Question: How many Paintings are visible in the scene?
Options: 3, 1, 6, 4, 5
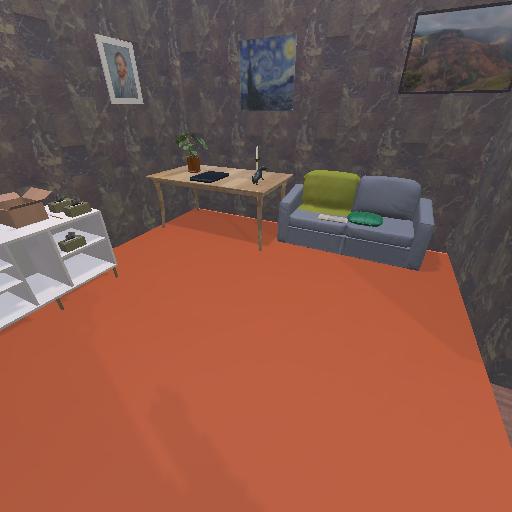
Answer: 3